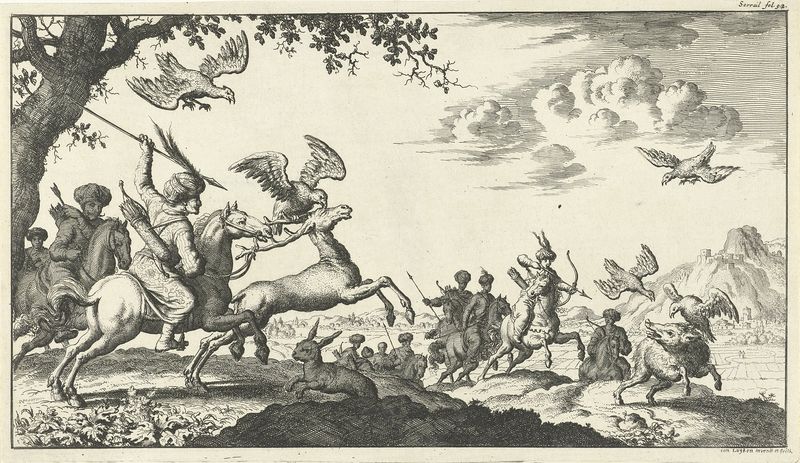
Titel: Mohammedaanse vorsten op jacht
Künstler: Jan Luyken
Standort: Amsterdam
Institution: Rijksmuseum
Schlagwörter: baum, berg, falke, schatten, wolken, landschaft, menschen, weg, wolke, vögel, adel, pferd, pferde, reiter, hase, holzschnitt, bogen, schlacht, buch, tauben, jagd, hirsch, hirsche, greifvogel, speer, wildschwein, turban, pfeil, hühner, türken, raubvogel, falken, raubvögel